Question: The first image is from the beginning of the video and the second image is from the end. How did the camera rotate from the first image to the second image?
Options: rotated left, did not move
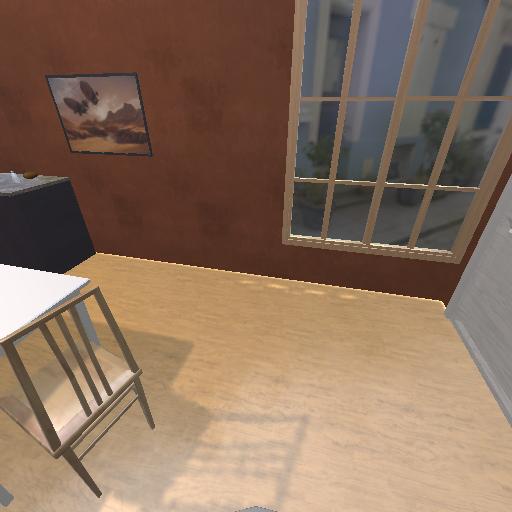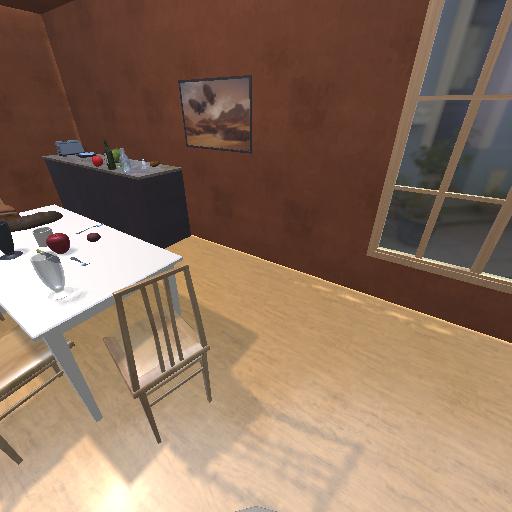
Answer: rotated left